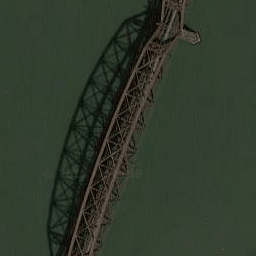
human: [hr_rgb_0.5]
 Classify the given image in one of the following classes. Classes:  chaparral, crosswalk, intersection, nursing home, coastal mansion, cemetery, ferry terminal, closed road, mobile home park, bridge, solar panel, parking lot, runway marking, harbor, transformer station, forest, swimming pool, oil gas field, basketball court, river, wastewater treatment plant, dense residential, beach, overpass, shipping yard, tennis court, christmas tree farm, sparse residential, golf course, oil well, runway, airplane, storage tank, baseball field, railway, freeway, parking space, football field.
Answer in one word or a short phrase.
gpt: bridge